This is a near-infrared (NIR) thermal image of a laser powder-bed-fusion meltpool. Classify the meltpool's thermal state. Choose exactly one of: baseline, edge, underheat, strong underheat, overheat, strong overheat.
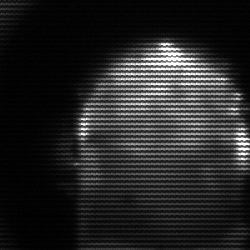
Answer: baseline